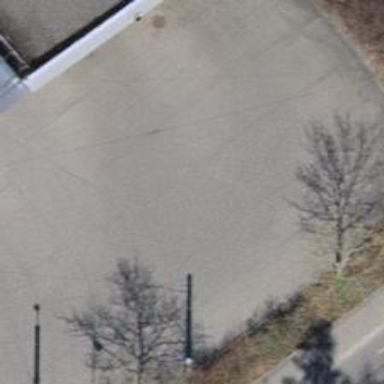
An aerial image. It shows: Service road with trolley wires overhead.